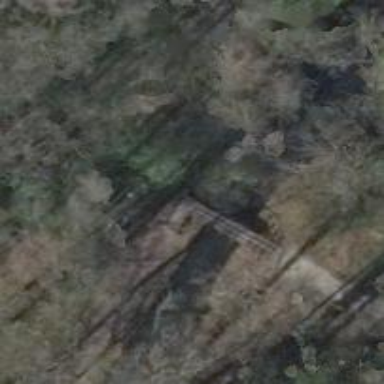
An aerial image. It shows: Footway on bridge.